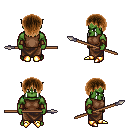
a pixel art fantasy rpg character, male body template, orc, green skin, brown sleeveless shirt, robe skirt, brown plain hairstyle, cloth bracers, gold boots, spear, four views (front, back, left, right), 2x2 character sprite sheet, small pixel art, hard edges, no anti-aliasing